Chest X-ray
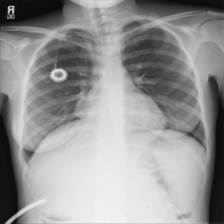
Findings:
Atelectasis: negative
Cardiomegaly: negative
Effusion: negative
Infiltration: negative
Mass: negative
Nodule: negative
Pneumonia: negative
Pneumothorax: negative
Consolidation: negative
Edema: negative
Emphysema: negative
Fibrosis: negative
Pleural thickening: negative
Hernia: negative